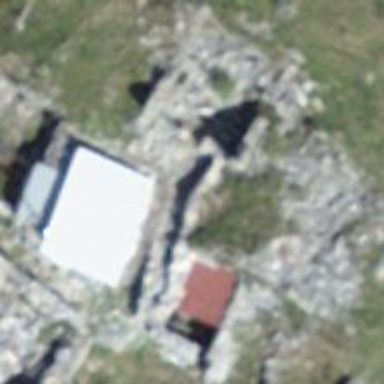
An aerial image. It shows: Historic building now in ruins.